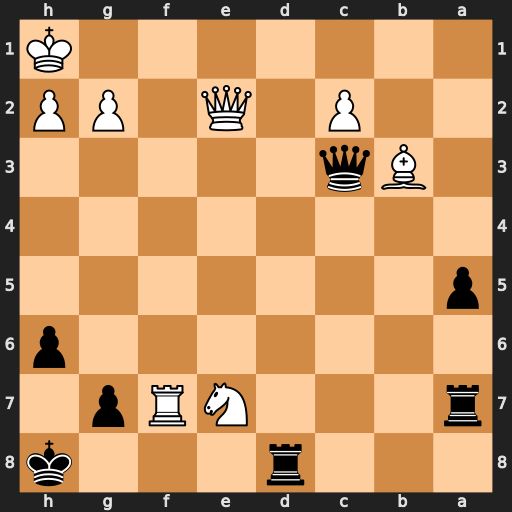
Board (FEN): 3r3k/r3NRp1/7p/p7/8/1Bq5/2P1Q1PP/7K
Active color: b
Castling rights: -
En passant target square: -
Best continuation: Qa1+ Qf1 Qxf1+ Rxf1 Rxe7